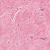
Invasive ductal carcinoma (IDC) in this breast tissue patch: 0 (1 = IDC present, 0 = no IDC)